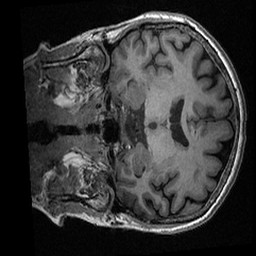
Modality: T1w
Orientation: coronal
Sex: female
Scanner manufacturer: ge
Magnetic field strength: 3 T
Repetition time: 0.0064 s
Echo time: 0.00281 s